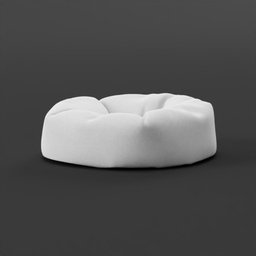
Label: furniture